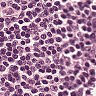
Metastatic tissue present: no